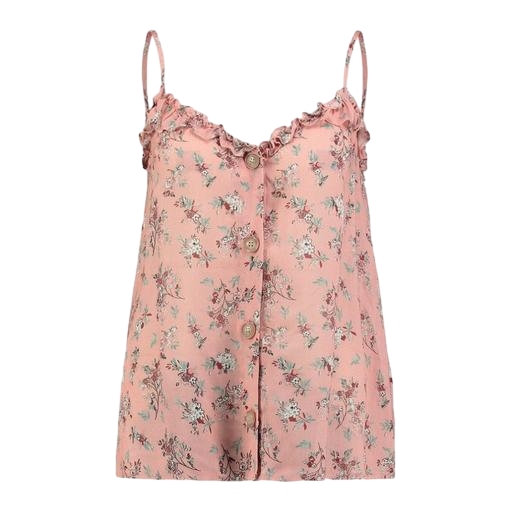
pink floral-print top, pink lucinda printed cami, pink floral top, white background